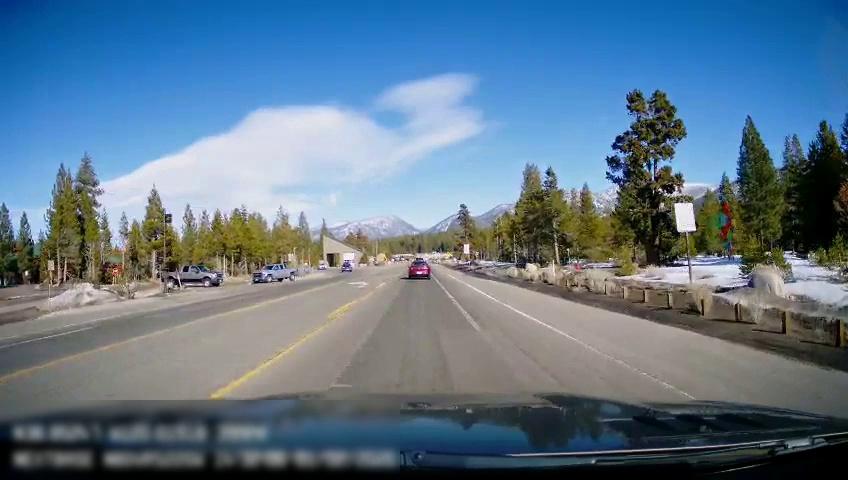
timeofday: Day
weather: Sunny
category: Drivable Space
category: Vehicles | Car
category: Vehicles | Truck
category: Vehicles | Truck
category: Vehicles | SUV
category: Lanes | Current Lane
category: Lanes | Alternate Lane
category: Lanes | Current Lane
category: Lanes | Opposite Lane
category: Lanes | Opposite Lane
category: Traffic | Signs
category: Traffic | Signs